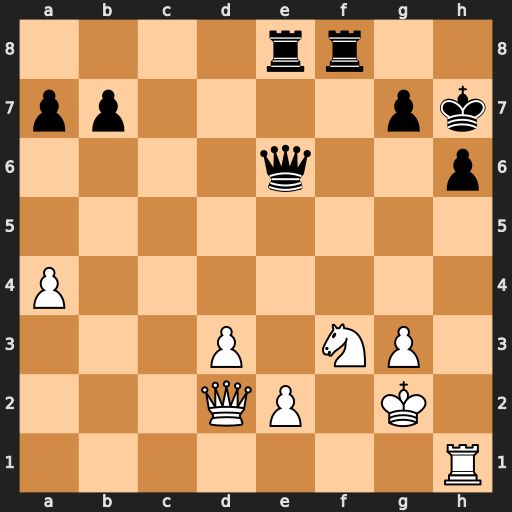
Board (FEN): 4rr2/pp4pk/4q2p/8/P7/3P1NP1/3QP1K1/7R
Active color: w
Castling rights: -
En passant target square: -
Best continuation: Ng5+ Kh8 Nxe6